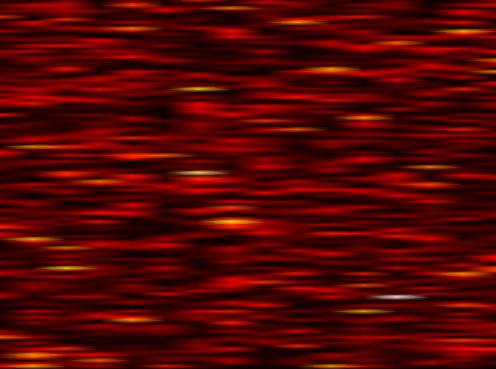
Label: OFDM